Question: I am getting duplicate entry error for primary key which is autoincrement field defined in table.
'''
Fatal error: Uncaught exception 'PDOException' with message 'SQLSTATE[23000]:
Integrity constraint violation: 1062 Duplicate entry '0' for key 1' in
'''
I am trying to add an entry to the table at the almost same time. That could be the possible reason but i am not sure.
Actually multiple ajax call running behind the scene and they are sometime trying to add entry in table with same primary key at the same time.
I guess this is the issue of autogeneration of same primary key by sql engine.
Mysql table type:MyISAM.
What can be done to fix this?
Table definitions: result_id is a primary key field

I have writren PDO wrapper for database entry, although i am using this databound object from last year and no issues found. Attaching some portion as requested in comment.
Note: ID(primary key) is not a part of INSERT statement.
'''
$valueList = "";
$query = 'INSERT INTO ' . $this->tableName . ' (';
foreach ($this->relationMap as $key => $value) {
eval('$actualVal = &$this->' . $value . ';');
if (isset($actualVal)) {
if (array_key_exists($value, $this->modifiedRelations)) {
$query .= $key . ', ';
$valueList .= ":$value, ";
}
}
}
$query = substr($query, 0, strlen($query) - 2);
$valueList = substr($valueList, 0, strlen($valueList) - 2);
$query .= ") VALUES (";
$query .= $valueList;
$query .= ")";
//prepare and execute codes - here
$this->ID = $this->objPDO->lastInsertId();
'''
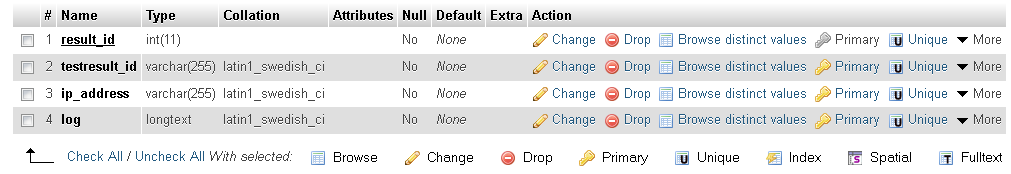
Answer: <URL>
Or
You have set result_id already in primary key according to your sanpshot
but i think you have not set is auto_increment
Please set primary key with auto_increment